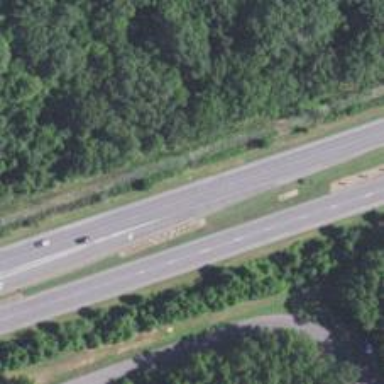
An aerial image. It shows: Trunk highway.